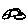
Label: car